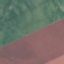
Land use / land cover class: AnnualCrop